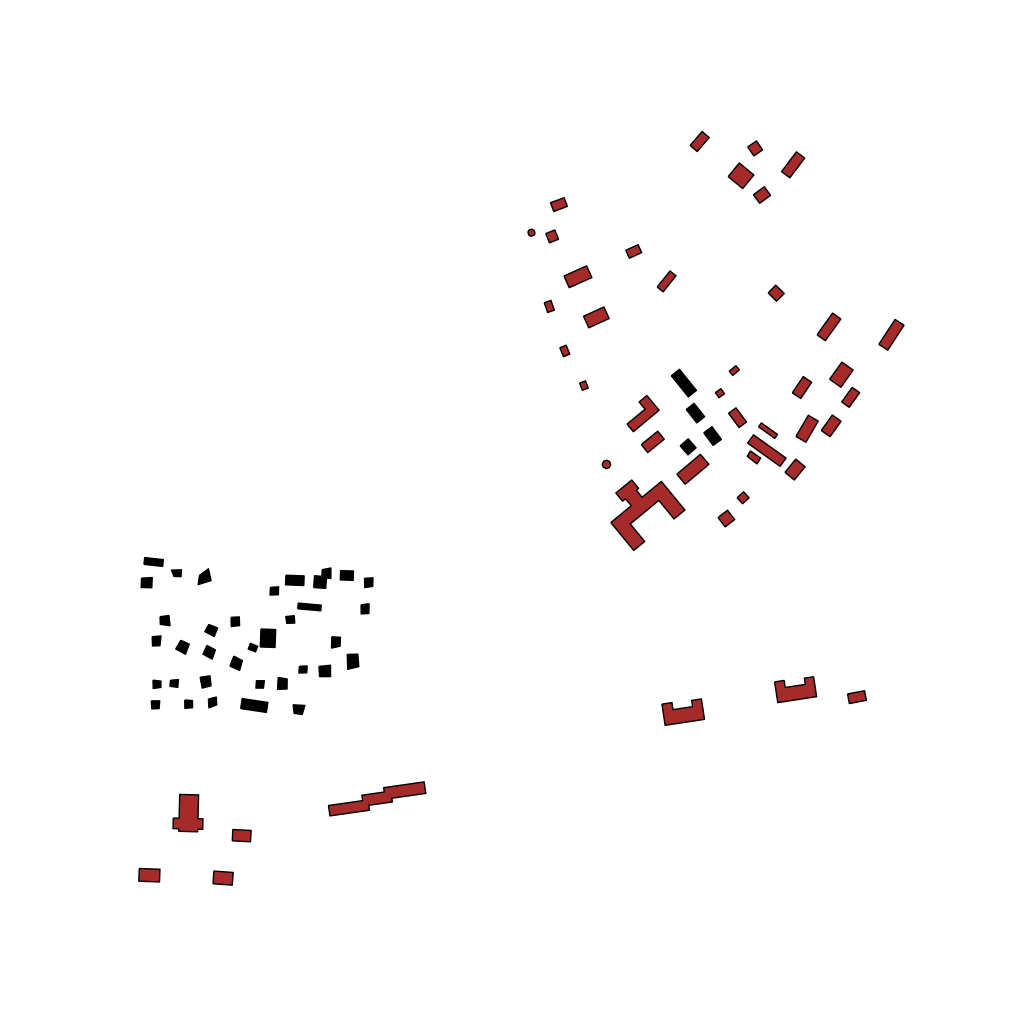
Tags: overhead vector_map, agriculture, industrial, recreation, residential, soviet, individual_rise, low_rise, density_2, Building, Facility, 1.0 km²